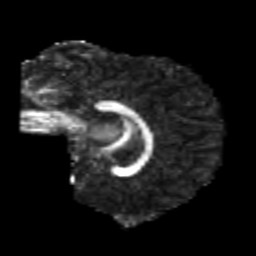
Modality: FA
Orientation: sagittal
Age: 21
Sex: male
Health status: healthy
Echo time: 0.074 s